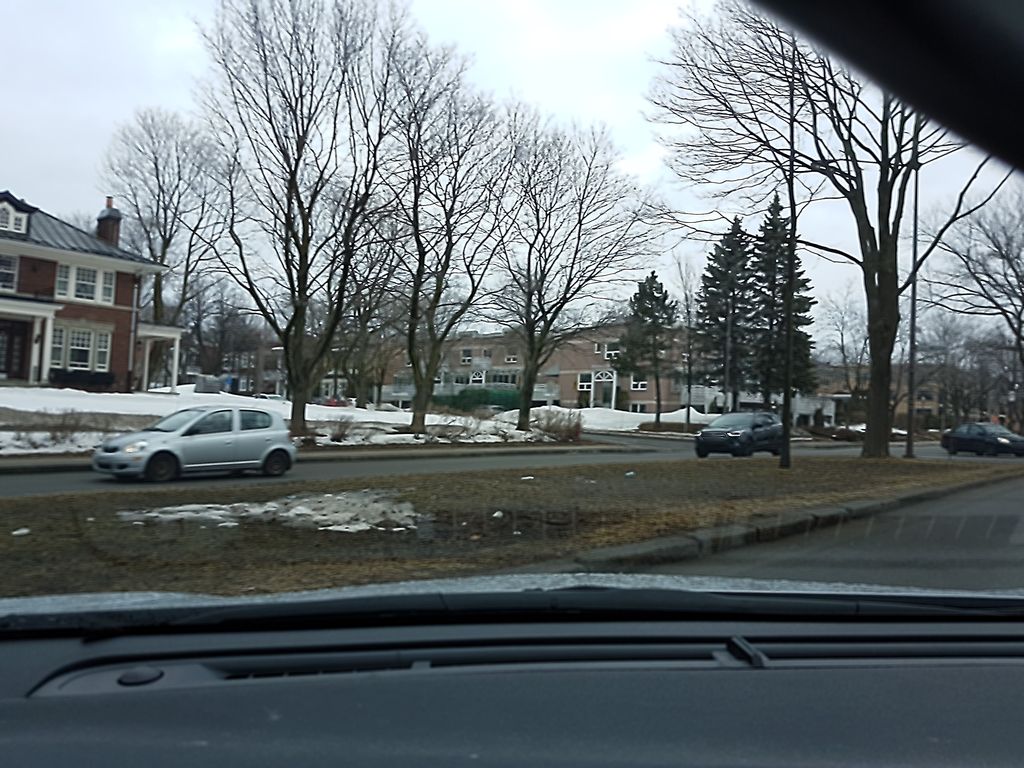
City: quebec_city